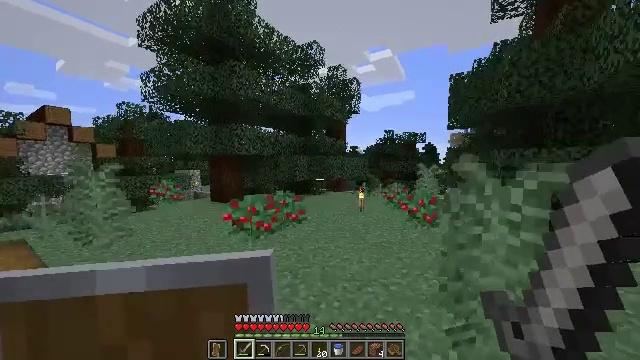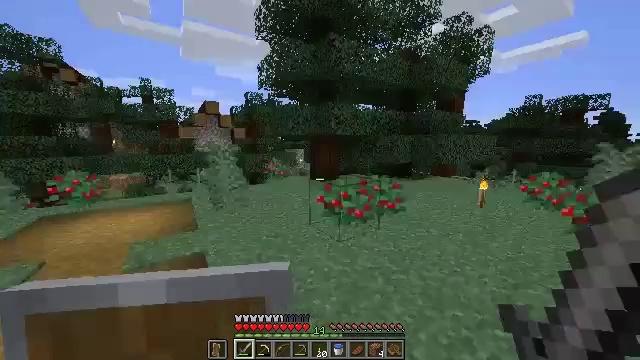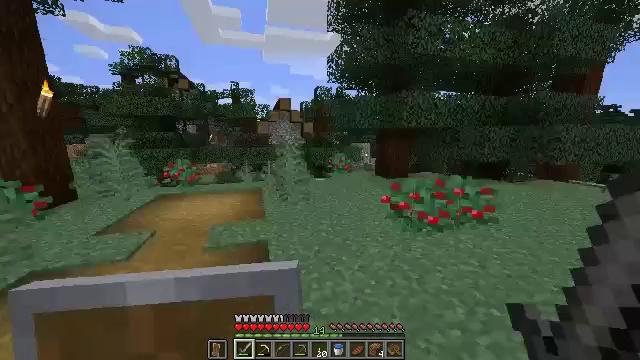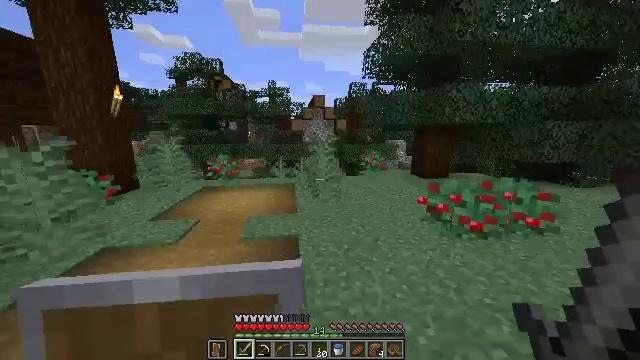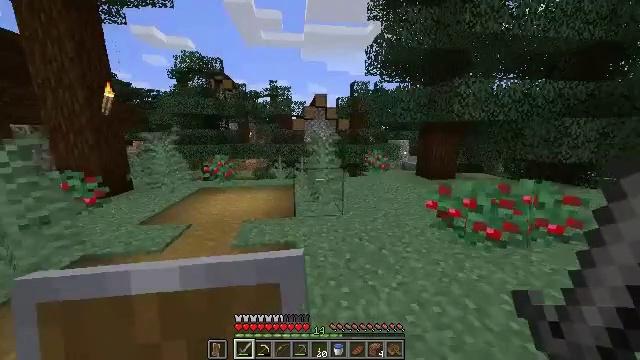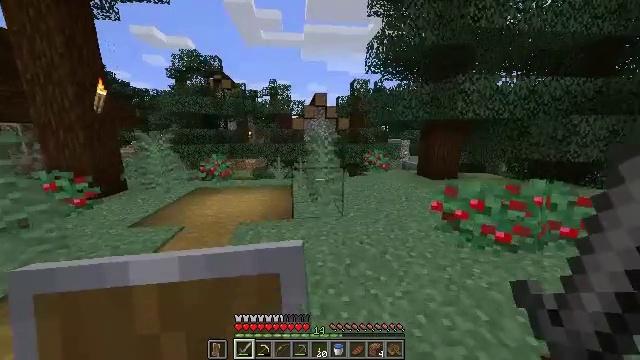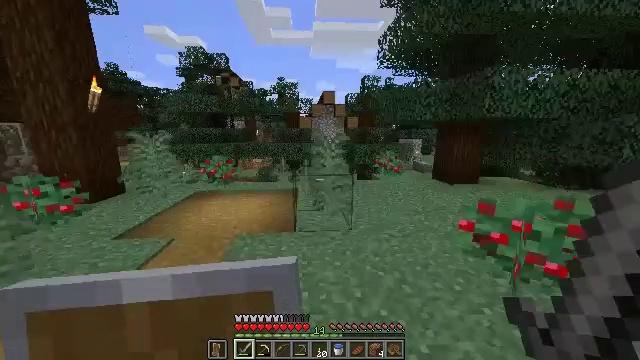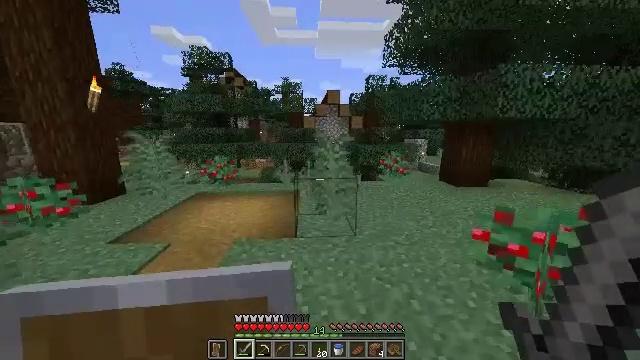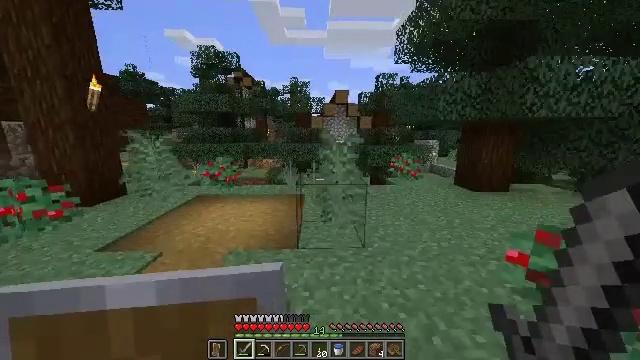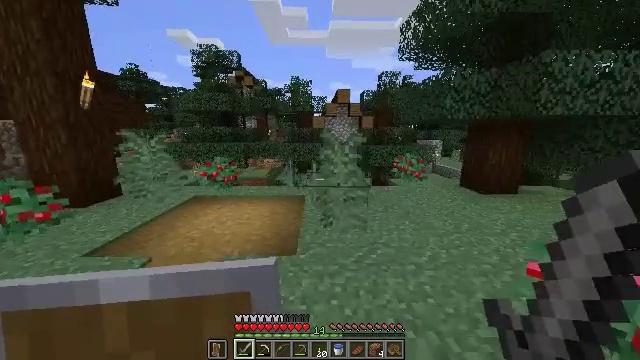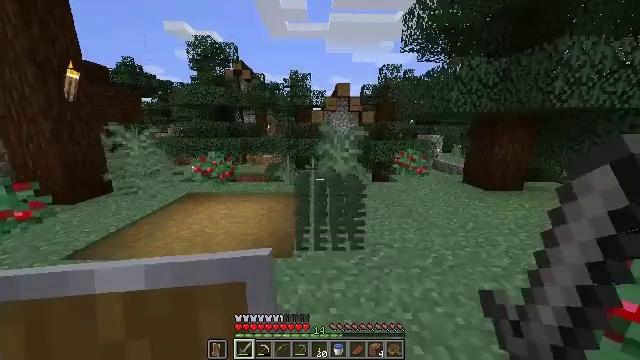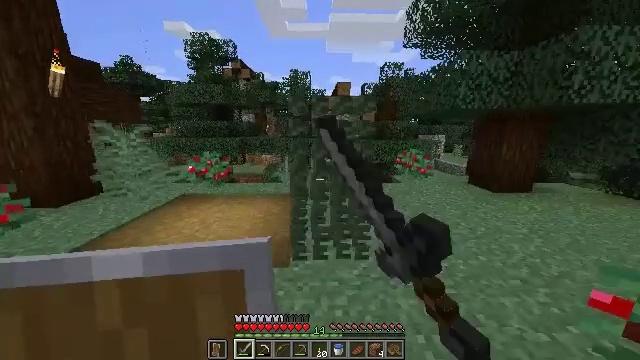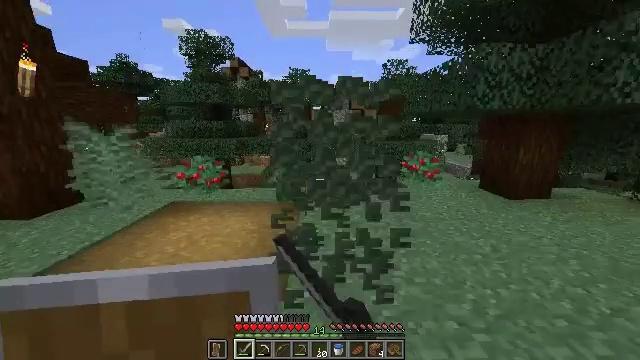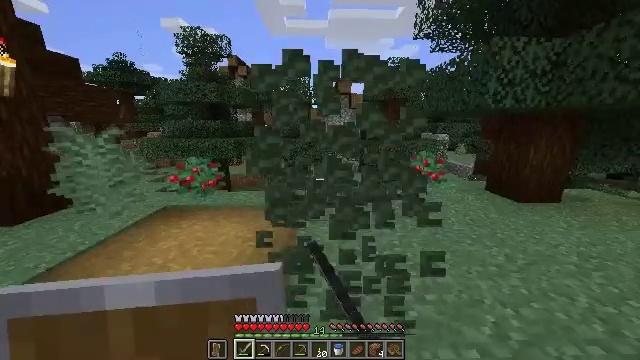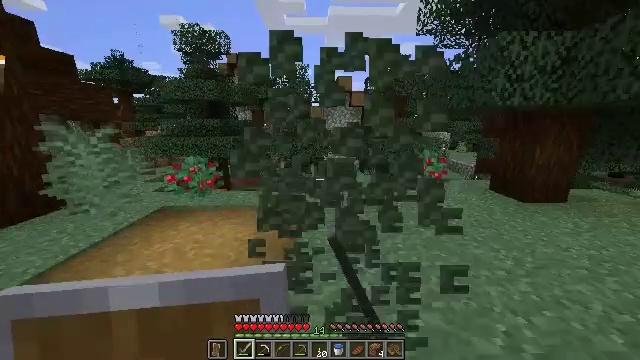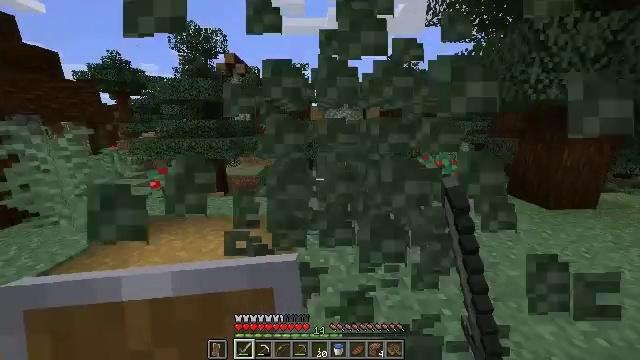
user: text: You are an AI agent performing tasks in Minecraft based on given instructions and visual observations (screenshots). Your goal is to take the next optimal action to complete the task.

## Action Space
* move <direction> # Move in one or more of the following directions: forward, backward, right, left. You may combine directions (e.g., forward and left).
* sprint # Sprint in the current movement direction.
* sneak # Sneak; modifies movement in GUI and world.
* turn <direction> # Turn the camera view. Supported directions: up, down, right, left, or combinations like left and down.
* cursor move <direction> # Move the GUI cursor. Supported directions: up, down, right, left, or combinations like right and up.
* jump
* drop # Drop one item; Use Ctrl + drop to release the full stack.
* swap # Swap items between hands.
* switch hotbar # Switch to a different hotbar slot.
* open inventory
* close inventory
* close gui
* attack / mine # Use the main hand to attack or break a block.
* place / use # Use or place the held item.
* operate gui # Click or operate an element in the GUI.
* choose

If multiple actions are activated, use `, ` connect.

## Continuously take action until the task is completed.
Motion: motion action
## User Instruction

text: Remove the large fern from the terrain.
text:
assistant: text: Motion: move forward, turn left and down
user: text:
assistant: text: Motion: move forward, turn left and down
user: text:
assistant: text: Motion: move forward, sprint, turn left
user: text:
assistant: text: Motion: move forward, sprint
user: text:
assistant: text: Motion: move forward, sprint
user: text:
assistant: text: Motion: move forward, turn left
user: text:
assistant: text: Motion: move forward, turn left
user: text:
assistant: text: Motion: move forward, turn left
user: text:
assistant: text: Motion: move forward
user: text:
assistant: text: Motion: move forward, turn down, attack / mine
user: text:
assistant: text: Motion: move forward, attack / mine
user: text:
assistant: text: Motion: move forward
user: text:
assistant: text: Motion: move forward
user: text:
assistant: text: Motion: move forward
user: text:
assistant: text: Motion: move forward
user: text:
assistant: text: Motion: no_op